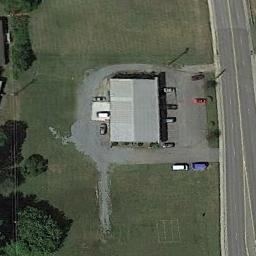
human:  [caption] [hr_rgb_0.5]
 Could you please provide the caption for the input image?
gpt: The sparse residential is on the grass next to some trees and a road .

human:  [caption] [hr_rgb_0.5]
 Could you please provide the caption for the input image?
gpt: Several cars are next to the sparse residential .

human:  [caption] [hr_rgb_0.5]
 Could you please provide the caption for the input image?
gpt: There are blocks of residential areas between the jungles .

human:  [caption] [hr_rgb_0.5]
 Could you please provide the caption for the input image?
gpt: In a sparse residential area there is a grey house surrounded by grass and a road .

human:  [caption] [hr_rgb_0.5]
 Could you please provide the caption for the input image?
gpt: A sparse residential area with a white building on the green meadow .